Question: I am currently implementing an algorithm for identifying the axis of minimum inertia of a colored mass (provided by the second moments). In order to do so, I need to acquire the centre of mass, as given by the first moments.
The weighted averaging function works well, but due to outlier pixels, I am receiving undesired results.
Here is the averaging function:
(e.g. x's weighted average)
'''
for (i = 0, i < rows, i++) {
for (j = 0, j < cols, j++) {
if (colorAt(i,j).isForeground()) {
tempSumX++;
totalForeground++;
}
}
x_ += i*tempSumX;
tempSumX = 0;
}
x_ /= totalForeground; //where x_ represents the x coordinate of the weighted center of mass.
'''

Given an image such as this, which is represented by exclusively two colors (background and foreground), how can I remove outlying pixels? Note: Outlying pixels refers to anything not part of the big color-mass. The white dot is the calculated center of mass, which is incorrect.
Much appreciated.
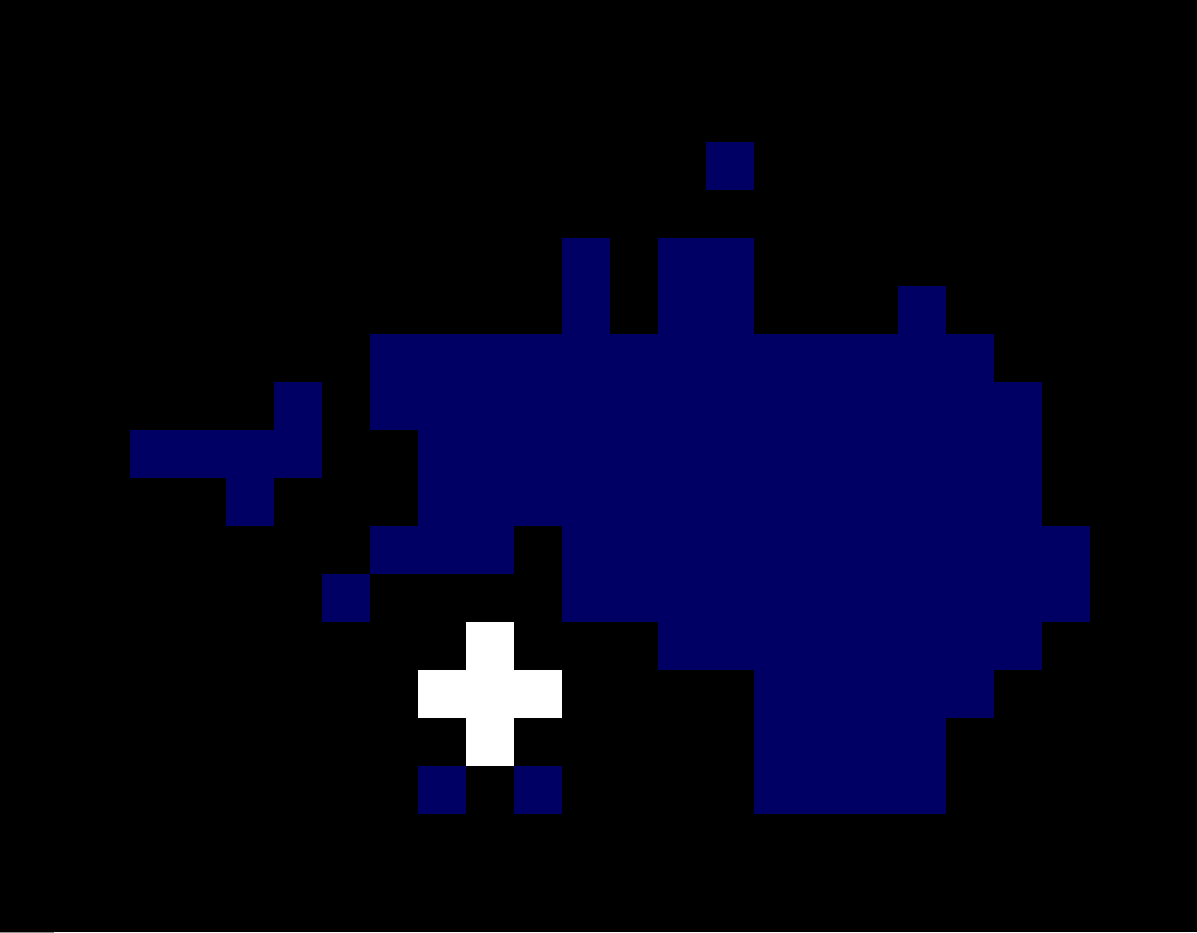
Answer: There are a lot of flood fill algorithms that would identify all the connected pixels given a starting point.
Alternatively a common way to remove small outliars like these that come from noise is to erode the image, then dilate it to return to the same size - although if you are purely doing CoG you don't necessarily need the dilate step